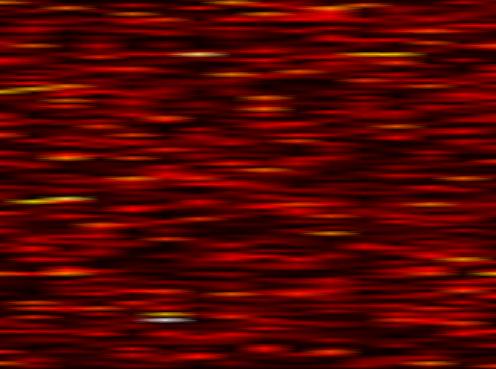
Label: FBMC